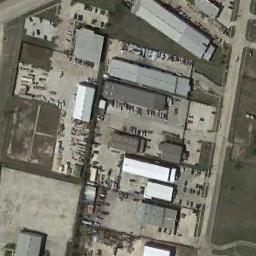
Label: industrial_area